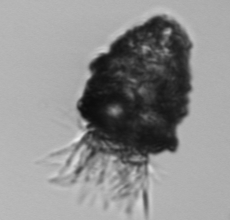
Label: Stenosemella_pacifica